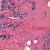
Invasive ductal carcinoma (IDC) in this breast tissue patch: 0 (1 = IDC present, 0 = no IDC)